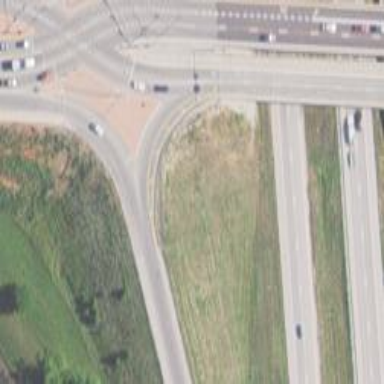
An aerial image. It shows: Motorway link with Diverging Diamond Interchange (DDI) junction.